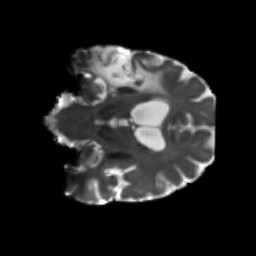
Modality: T2w
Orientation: coronal
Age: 71
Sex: male
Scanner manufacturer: siemens
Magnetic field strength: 3 T
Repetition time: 5.47 s
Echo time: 0.0854 s